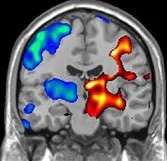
Neuroimaging findings of patient 2. Statistical parametric mapping analysis showed hypermetabolism in right striatum and fronto-parietal regions, with diffuse hypometabolism in left brain area.
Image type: radiology (mri)